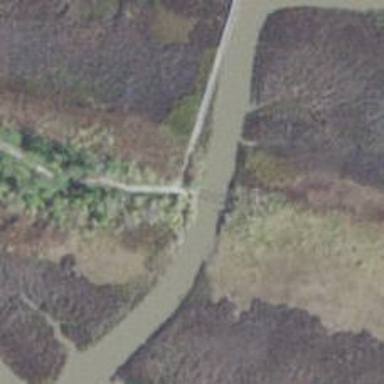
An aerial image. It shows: Bridge.